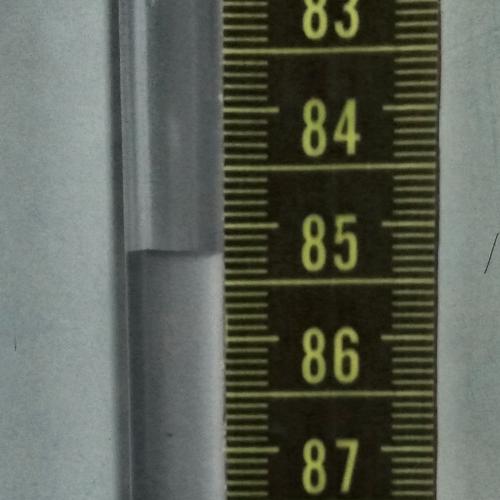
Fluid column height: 85.2 cm